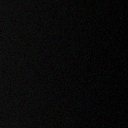
Screen state: off